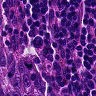
Metastatic tissue present: no